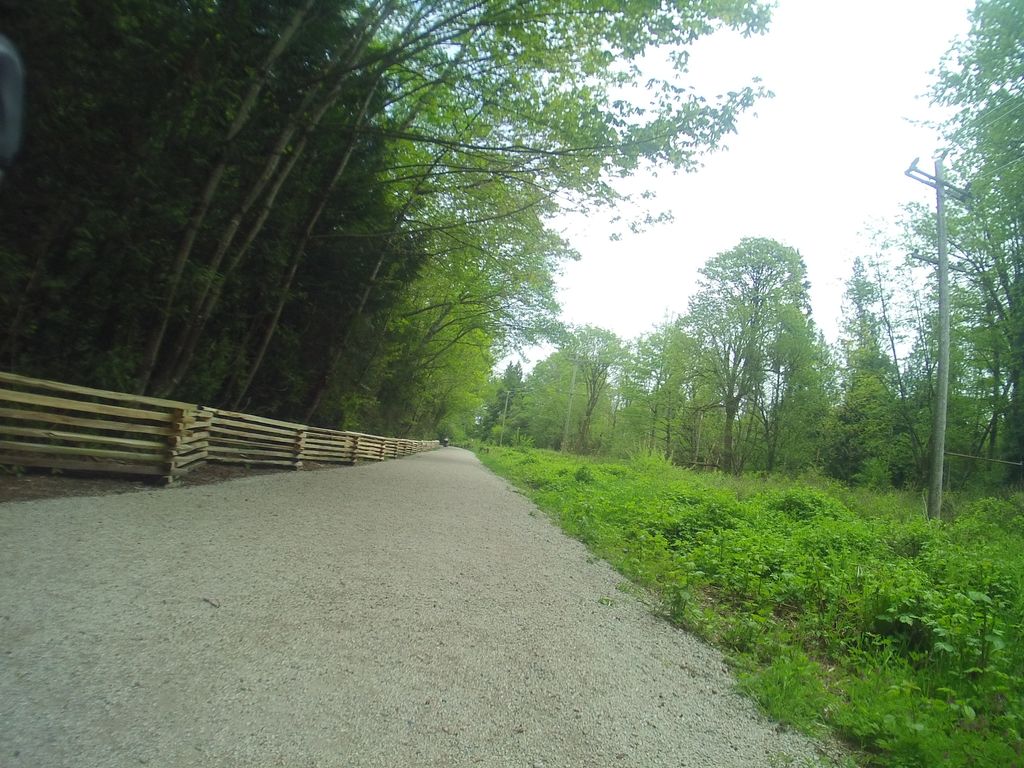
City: vancouver